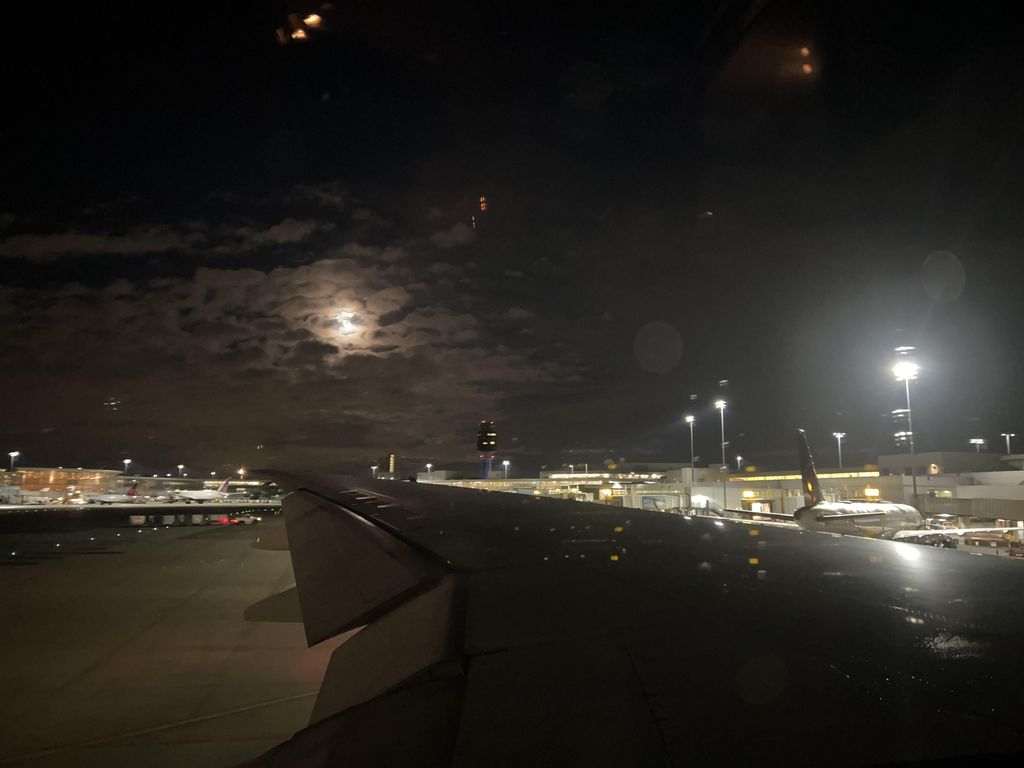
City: vancouver